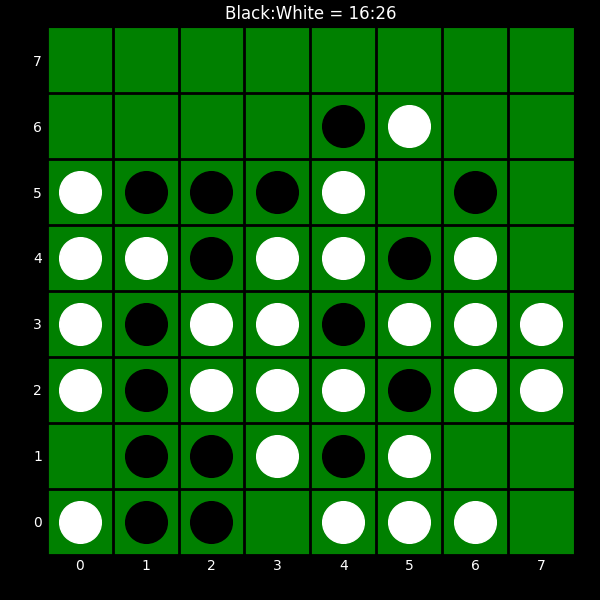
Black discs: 16
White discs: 26